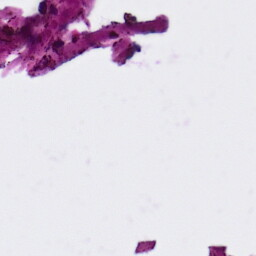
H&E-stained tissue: Ovarian